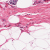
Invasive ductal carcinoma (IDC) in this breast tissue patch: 0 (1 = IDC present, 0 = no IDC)